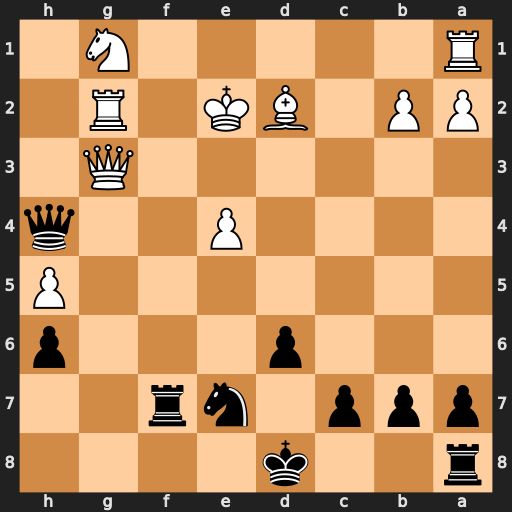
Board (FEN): r2k4/ppp1nr2/3p3p/7P/4P2q/6Q1/PP1BK1R1/R5N1
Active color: b
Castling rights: -
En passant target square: -
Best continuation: Qxe4+ Kd1 Rf1+